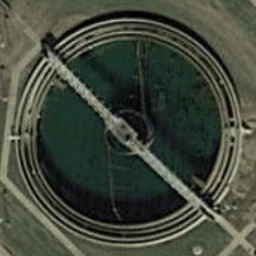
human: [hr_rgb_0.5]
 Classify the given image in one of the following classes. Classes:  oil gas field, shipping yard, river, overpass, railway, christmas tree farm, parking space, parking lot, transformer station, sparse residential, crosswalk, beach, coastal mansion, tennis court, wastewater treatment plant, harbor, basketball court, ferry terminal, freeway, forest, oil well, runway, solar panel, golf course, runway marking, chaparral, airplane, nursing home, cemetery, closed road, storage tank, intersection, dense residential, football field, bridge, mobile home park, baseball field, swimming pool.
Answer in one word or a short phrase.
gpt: wastewater treatment plant